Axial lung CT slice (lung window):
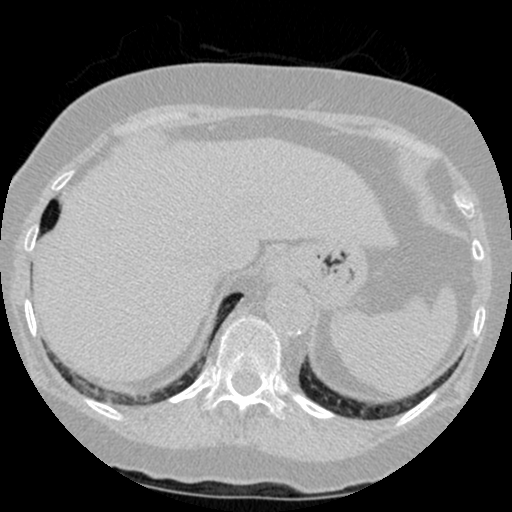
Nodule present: no